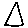
Label: triangle